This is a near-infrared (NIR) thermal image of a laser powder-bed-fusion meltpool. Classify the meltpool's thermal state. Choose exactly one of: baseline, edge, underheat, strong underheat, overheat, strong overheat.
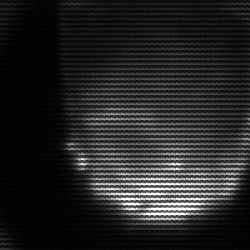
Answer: edge